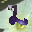
Label: 2